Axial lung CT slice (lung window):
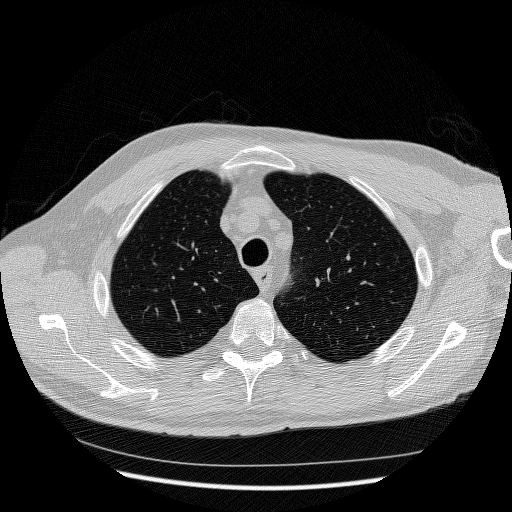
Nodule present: no